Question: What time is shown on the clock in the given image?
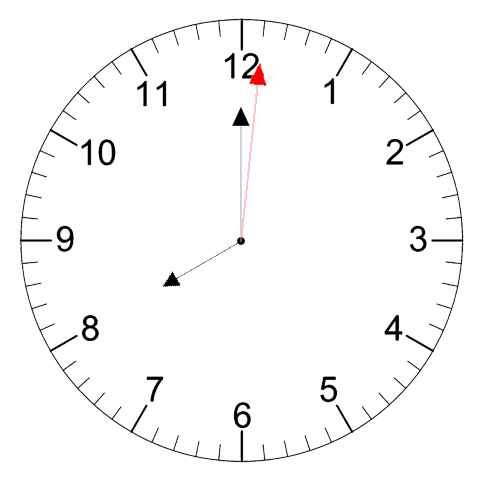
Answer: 08:00:01